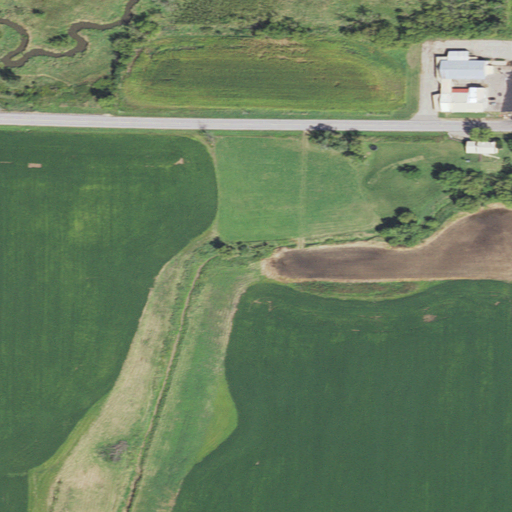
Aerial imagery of valley in Wisconsin named Federman Valley containing cultivated crops, pasture, herbaceous wetlands, low intensity development, open development, medium intensity development, and high intensity development